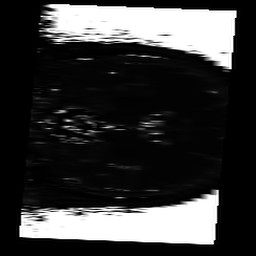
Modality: T2map
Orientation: coronal
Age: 42
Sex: male
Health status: ill